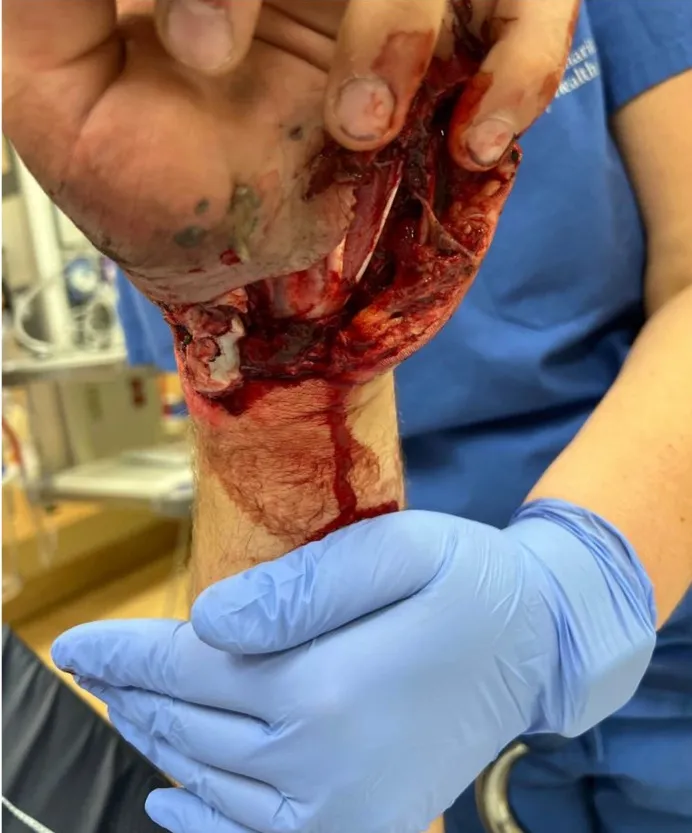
An approximately 20-cm laceration from the volar radial aspect of the proximal wrist extending distally to the volar ulnar aspect of the base of the little finger. The dislocated scaphoid is directly visualized within the laceration to be distally tethered by soft tissue attachments.
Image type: medical_photograph (other_medical_photograph)